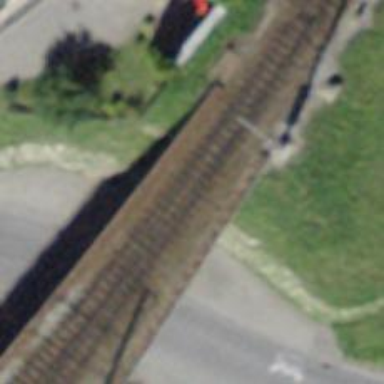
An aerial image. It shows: Narrow-gauge railway bridge with electrified contact lines over single track.